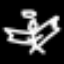
Label: angel